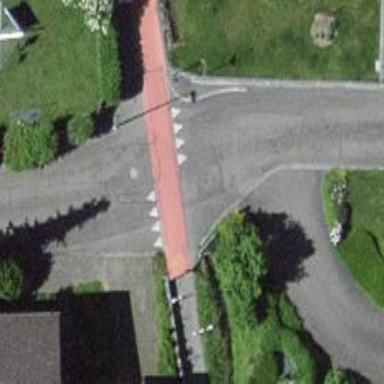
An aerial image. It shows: Cycle barrier.